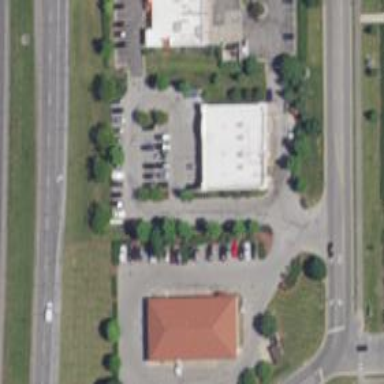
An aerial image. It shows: Car rental facility.